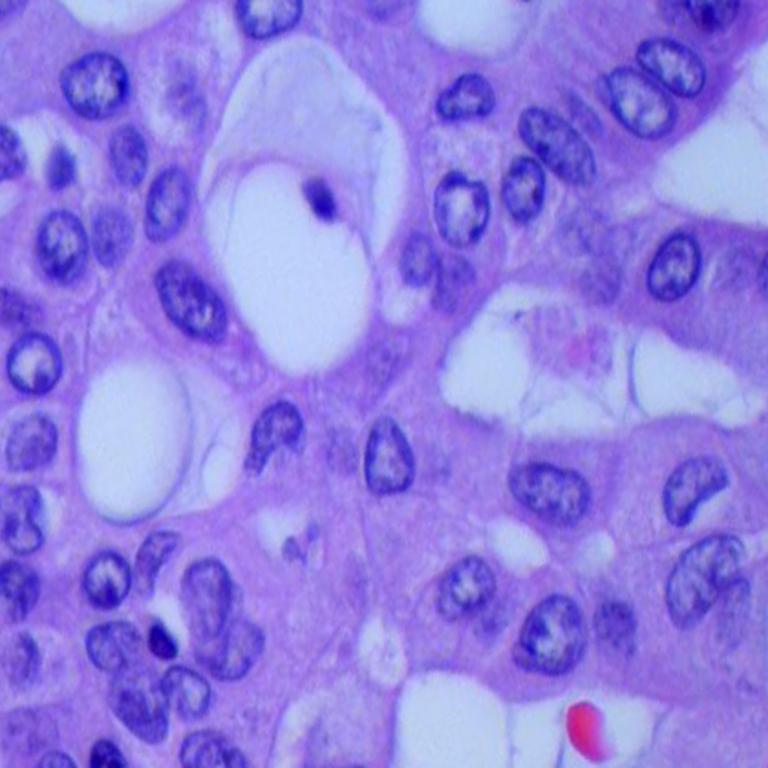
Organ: lung
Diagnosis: adenocarcinomas